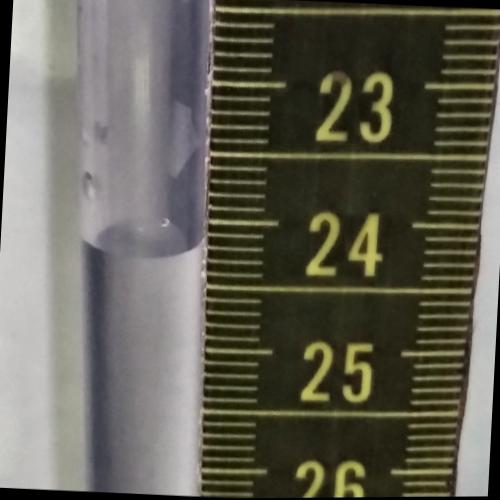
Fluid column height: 24.2 cm